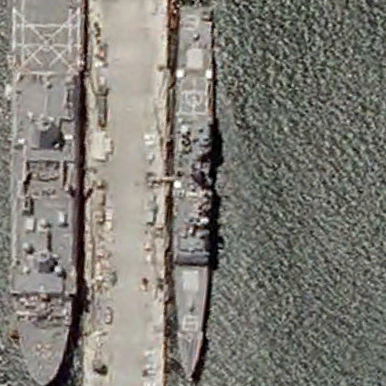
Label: cruiser